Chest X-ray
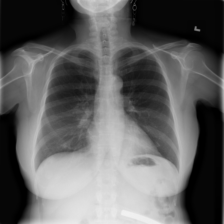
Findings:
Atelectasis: negative
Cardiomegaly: negative
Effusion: negative
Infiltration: negative
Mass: negative
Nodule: negative
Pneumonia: positive
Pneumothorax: negative
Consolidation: negative
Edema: negative
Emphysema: negative
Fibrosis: negative
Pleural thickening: negative
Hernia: negative